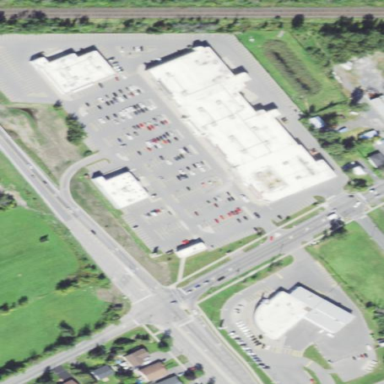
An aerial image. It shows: Retail area.